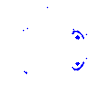
Particle: kaon